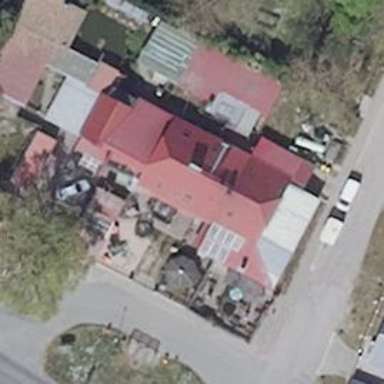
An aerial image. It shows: Restaurant.